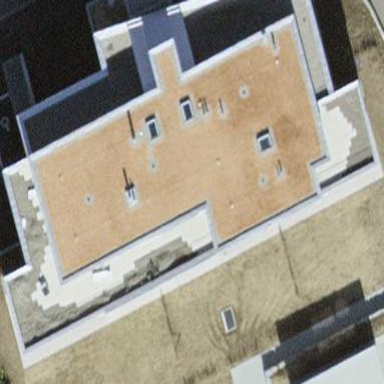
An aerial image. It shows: Flat-roofed apartment building.